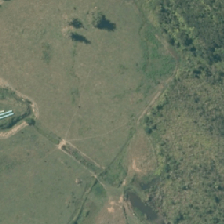
Land cover: shortrotation_cropland